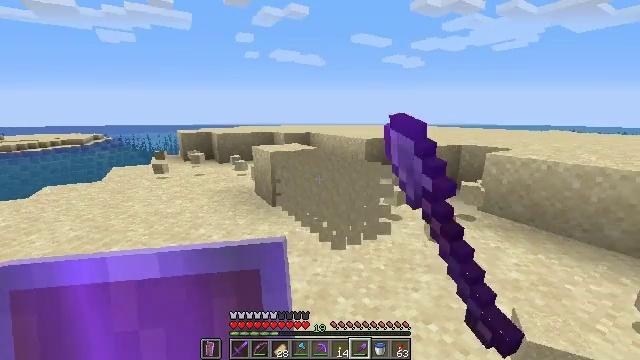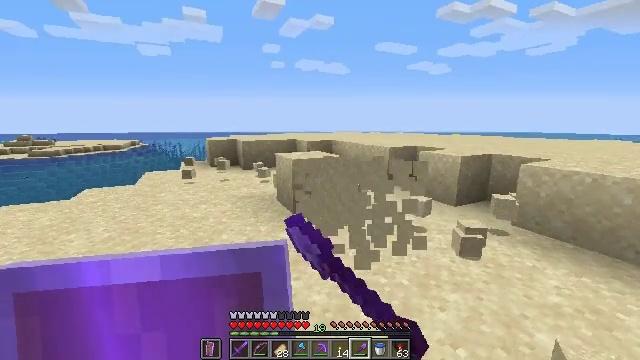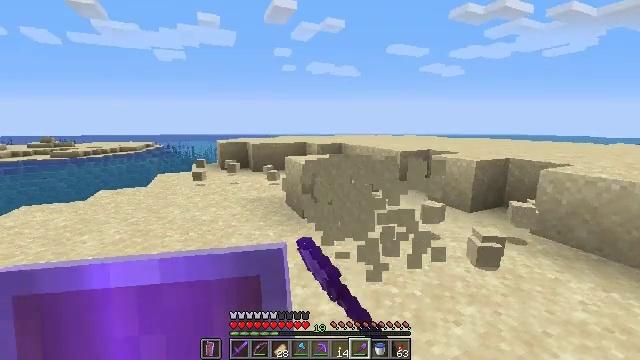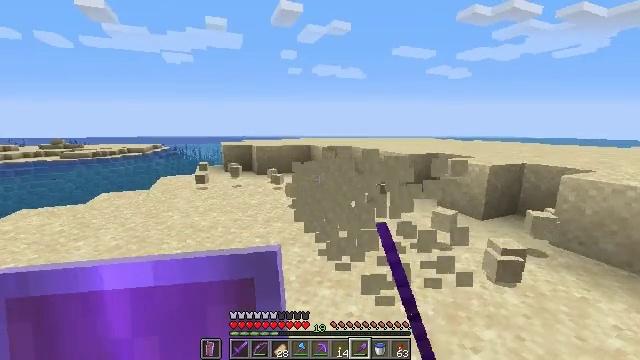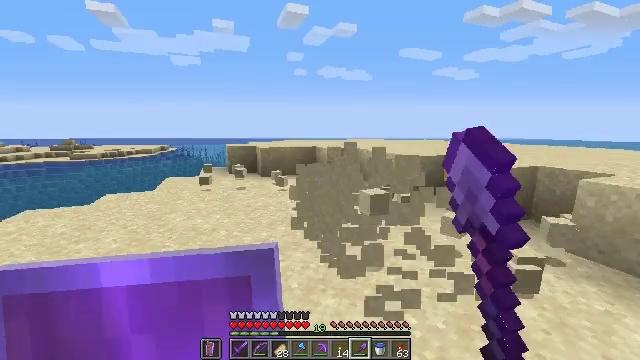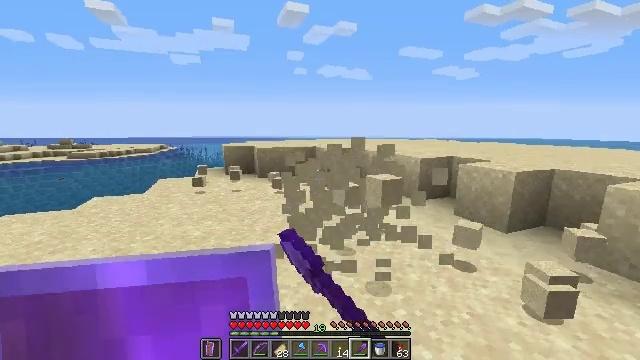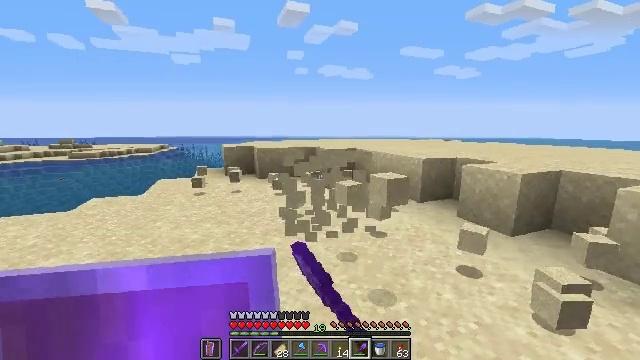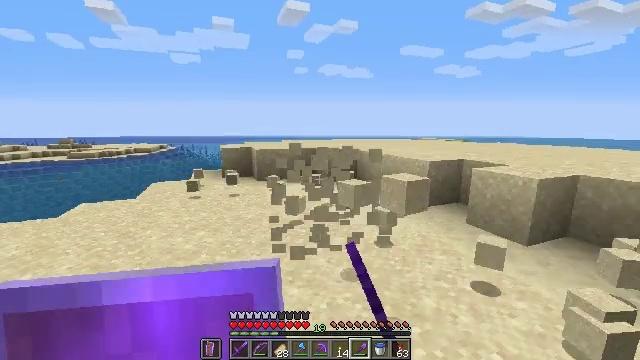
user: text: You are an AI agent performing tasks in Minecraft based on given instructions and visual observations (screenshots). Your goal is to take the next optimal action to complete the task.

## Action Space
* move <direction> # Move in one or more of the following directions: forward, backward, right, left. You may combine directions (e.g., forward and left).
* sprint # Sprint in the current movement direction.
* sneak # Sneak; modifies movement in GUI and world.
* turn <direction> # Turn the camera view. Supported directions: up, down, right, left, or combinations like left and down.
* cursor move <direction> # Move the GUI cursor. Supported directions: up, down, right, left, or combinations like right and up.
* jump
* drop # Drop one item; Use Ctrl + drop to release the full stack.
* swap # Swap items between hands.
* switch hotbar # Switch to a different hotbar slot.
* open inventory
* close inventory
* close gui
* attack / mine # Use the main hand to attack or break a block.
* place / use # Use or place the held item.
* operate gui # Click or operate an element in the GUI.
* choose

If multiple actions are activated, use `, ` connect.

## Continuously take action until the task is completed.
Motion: motion action
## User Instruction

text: Break the sand block.
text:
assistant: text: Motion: move forward, turn left and up, attack / mine
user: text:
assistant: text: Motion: move forward, turn left, attack / mine
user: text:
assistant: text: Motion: move forward, turn left, attack / mine
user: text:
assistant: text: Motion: move forward, turn left, attack / mine
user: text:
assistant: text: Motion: move forward, attack / mine
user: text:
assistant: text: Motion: move forward, attack / mine
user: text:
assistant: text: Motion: move forward, attack / mine
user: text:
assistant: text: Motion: attack / mine